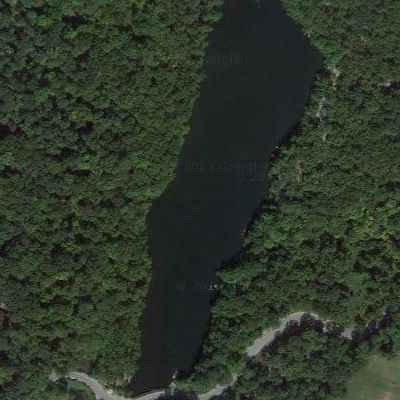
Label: RiverLake